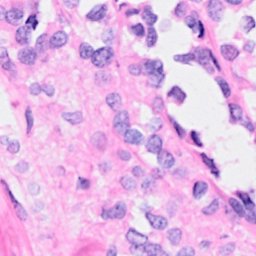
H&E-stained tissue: Breast